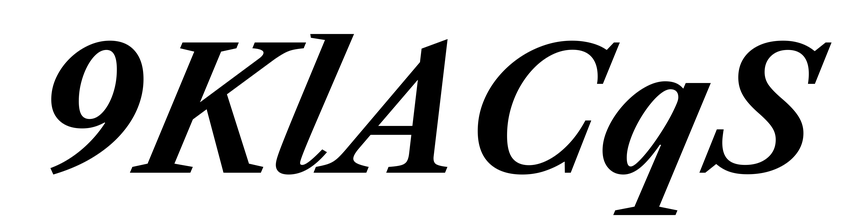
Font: LibreCaslonText-Italic_Bold_Italic